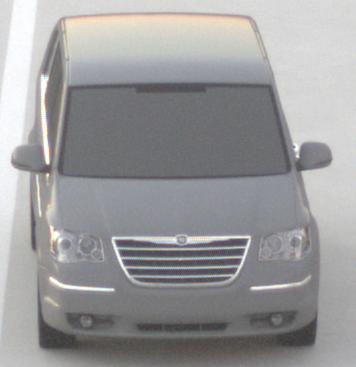
Make: Chrysler
Model: Grand Voyager 3.8
Detailed model: Grand Voyager
Model produced from: 2008/03
Model produced until: 2010/12
Doors: 5
Color: gray
Road condition: dry road
Daytime: sunrise or sunset
Contrast: low contrast